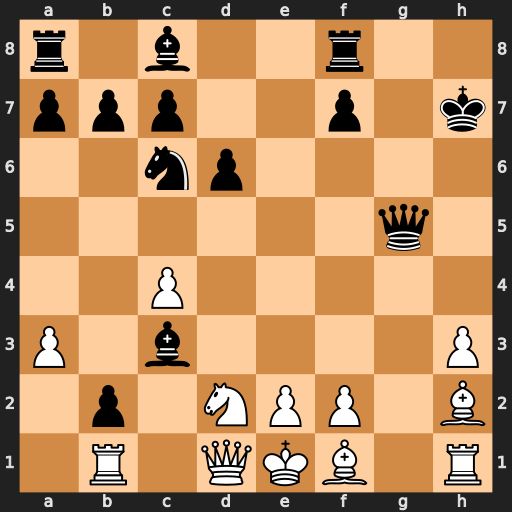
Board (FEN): r1b2r2/ppp2p1k/2np4/6q1/2P5/P1b4P/1p1NPP1B/1R1QKB1R
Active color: w
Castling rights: K
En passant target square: -
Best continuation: Qc2+ Bf5 Qxc3